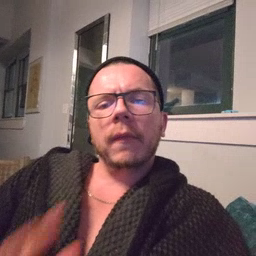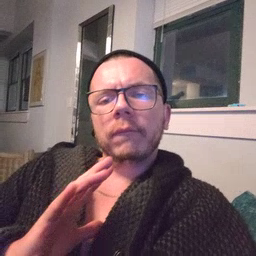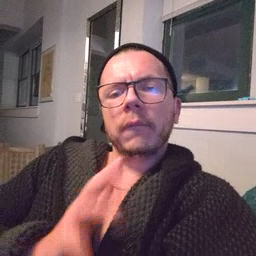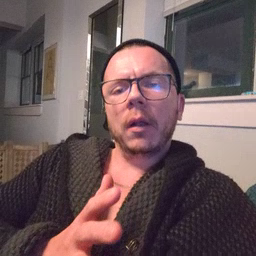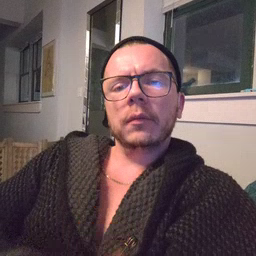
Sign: fine